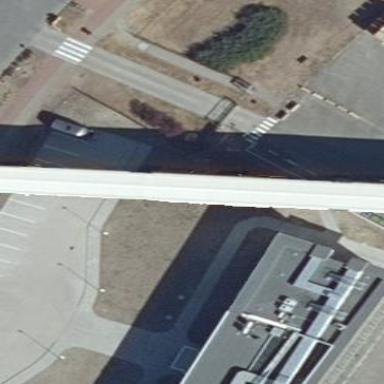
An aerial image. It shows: Office building.